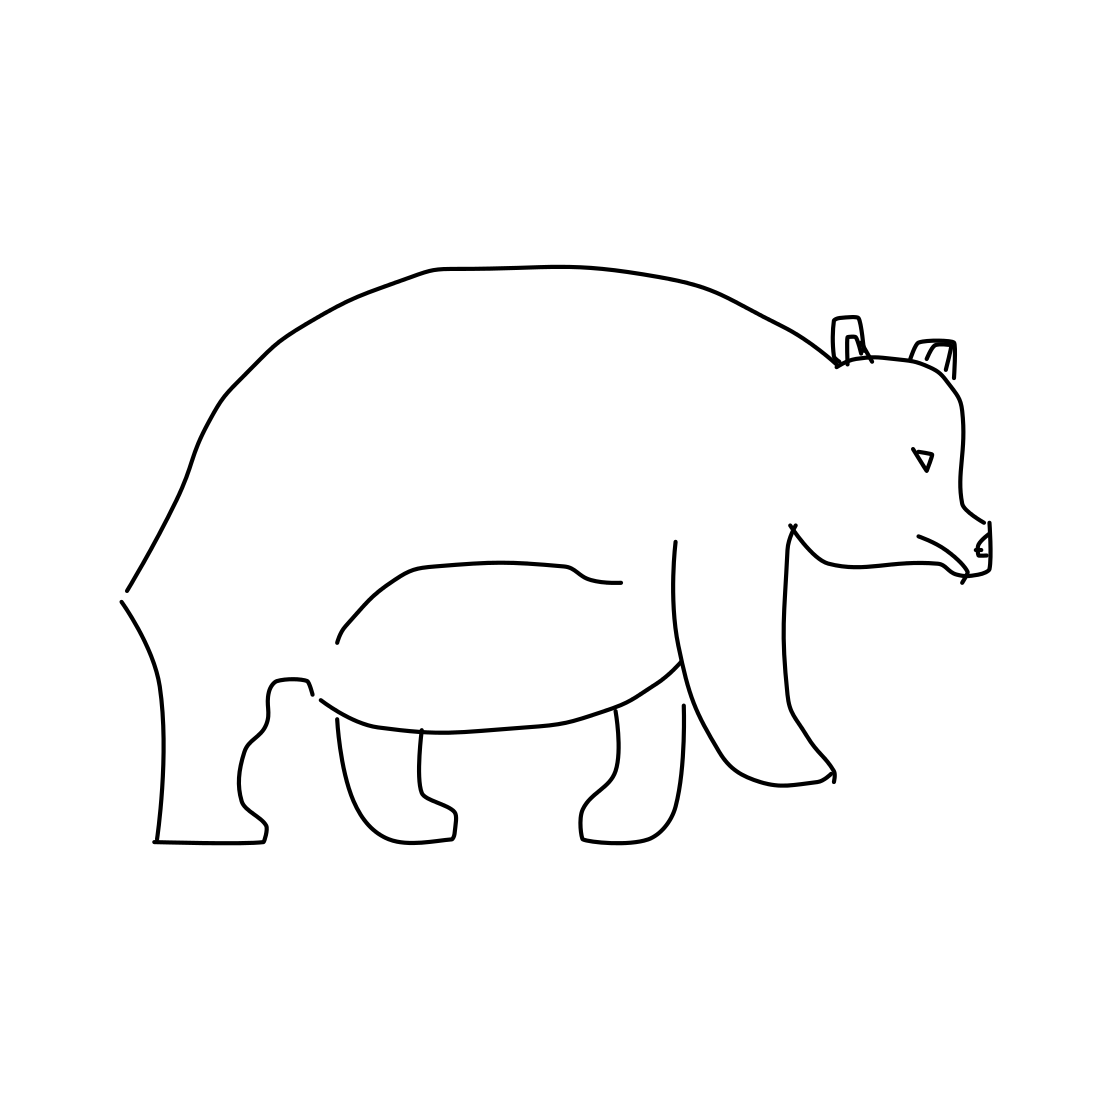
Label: bear (animal)